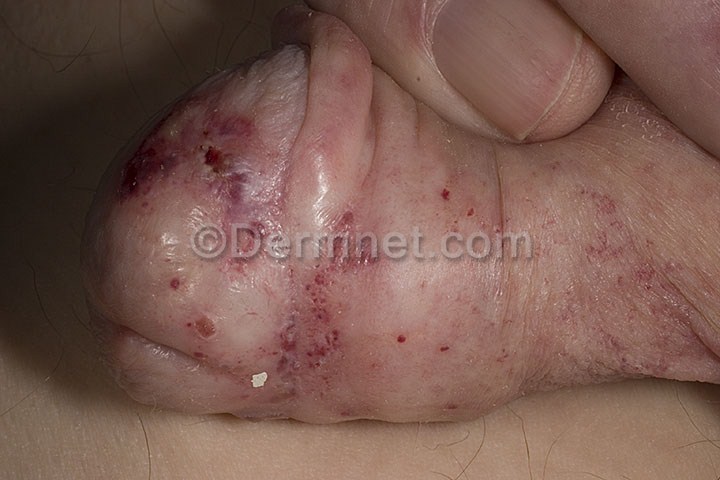
Disease: Psoriasis pictures Lichen Planus and related diseases